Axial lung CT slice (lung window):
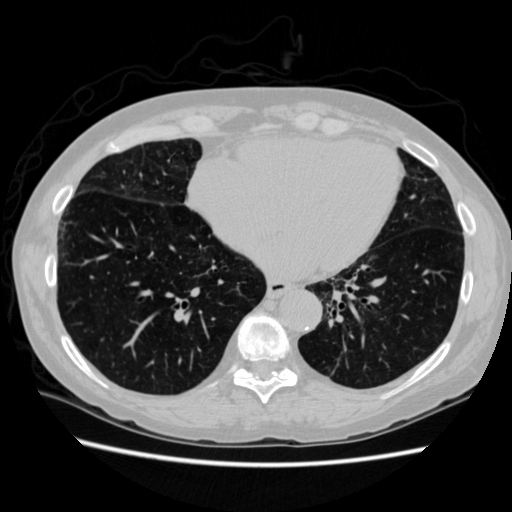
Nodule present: no